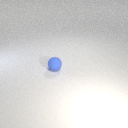
small blue rubber sphere